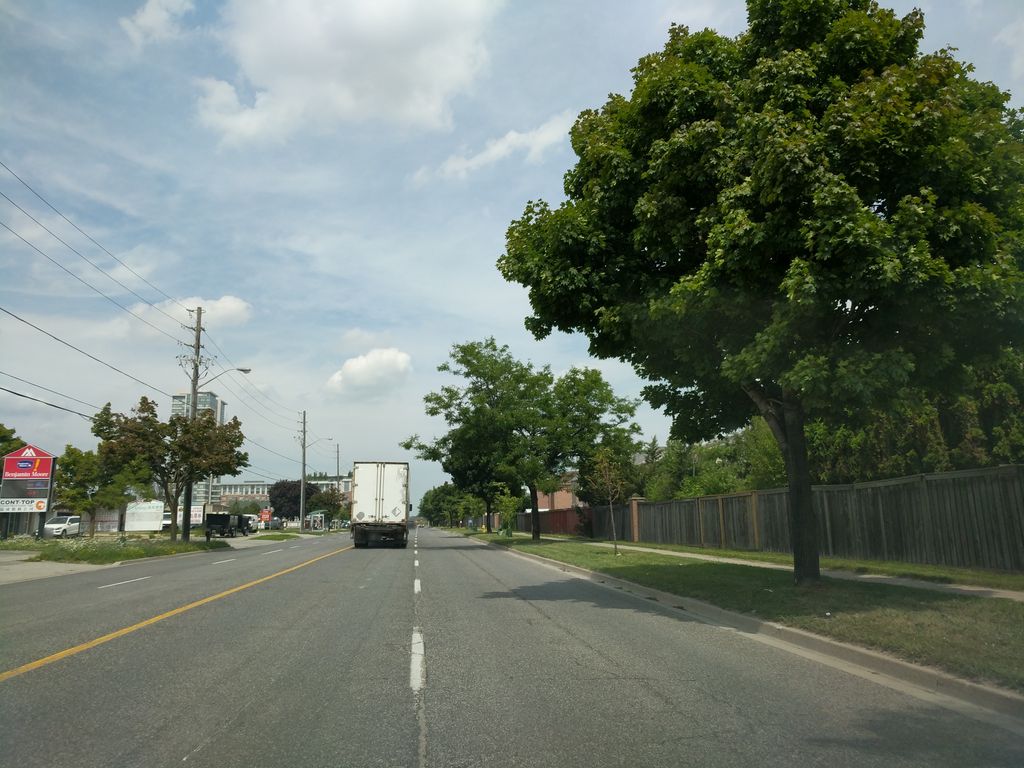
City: toronto